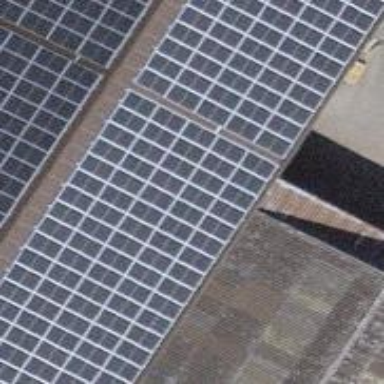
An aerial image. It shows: Solar photovoltaic panel generator.